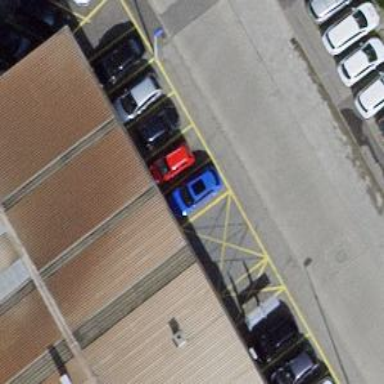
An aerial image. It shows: Car wash facility.